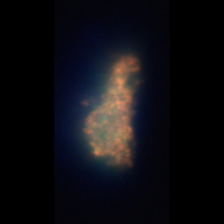
Taxon: Unknown_detritus
Group: Unknown